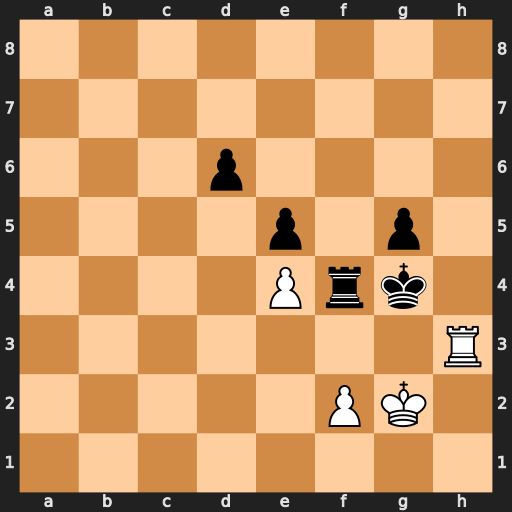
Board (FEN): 8/8/3p4/4p1p1/4Prk1/7R/5PK1/8
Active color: w
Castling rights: -
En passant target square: -
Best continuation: f3+ Rxf3 Rxf3